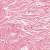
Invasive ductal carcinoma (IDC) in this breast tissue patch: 0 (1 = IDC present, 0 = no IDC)